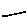
Label: line